Question: So for those who are better with css hopefully they can help me, or steer me in a different direction. I'm trying to flip a bootstrap panel sideways with an accordion collapse. I've gotten this far. But I'm having issues with panel body content.
The real issue is flipping the content back 90
I'm not sure of a better way to do it
From the picture below you can see the problem

My jsfiddle <URL>
'''
.panel-group
{
width: 380px;
z-index: 100;
-webkit-backface-visibility: hidden;
-webkit-transform: translateX(-100%) rotate(-90deg);
-webkit-transform-origin: right top;
-moz-transform: translateX(-100%) rotate(-90deg);
-moz-transform-origin: right top;
-o-transform: translateX(-100%) rotate(-90deg);
-o-transform-origin: right top;
transform: translateX(-100%) rotate(-90deg);
transform-origin: right top;
}
.panel-heading
{
width: 100%;
}
.panel-title
{
height: 18px;
}
.panel-title a
{
float: right;
text-decoration: none;
padding: 10px 310px;
margin: -10px -310px;
}
.panel-body
{
height: 310px;
}
.panel-group span
{
-webkit-backface-visibility: hidden;
-webkit-transform: translateX(-100%) rotate(90deg);
-webkit-transform-origin: right top;
-moz-transform: translateX(-100%) rotate(90deg);
-moz-transform-origin: right top;
-o-transform: translateX(-100%) rotate(90deg);
-o-transform-origin: right top;
transform: translateX(-100%) rotate(90deg);
transform-origin: right top;
}
.panel-group .panel span
{
margin-left: 350px;
margin-top: 390px;
position: absolute;
width: 100%;
}
.bordered {
border: 1px solid #e3e3e3;
-webkit-border-radius: 4px;
-moz-border-radius: 4px;
border-radius: 4px;
-webkit-box-shadow: inset 0 1px 1px rgba(0, 0, 0, 0.05);
-moz-box-shadow: inset 0 1px 1px rgba(0, 0, 0, 0.05);
box-shadow: inset 0 1px 1px rgba(0, 0, 0, 0.05);
padding: 5px 5px 5px 5px;
margin-top: 5px;
}
'''
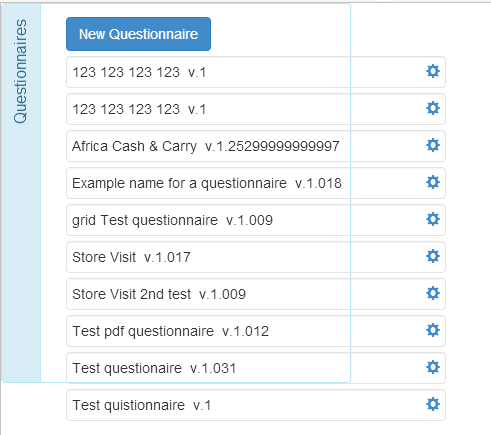
Answer: This is not a good way to go about this unless this is some kind of responsive site that flips back and forth to different states. And even then its not a great idea. You can make it work if all you are trying to do is fit things back together however since you have flipped everything 90 all of your left right margins become top bottom margins and same with your padding making this an absolute nightmare to maintain and improve on. This is how i got it to work messing with the margins:
'''
enter code here
'''
<URL>
The best way to do this would be to take out the individual elements and rebuild them vertically. If you go to the bootstrap docs you should find each individual element and how to use them. I cant really tell you where to start as you should really start from scratch. It will save you a lot of time and headaches in the future.